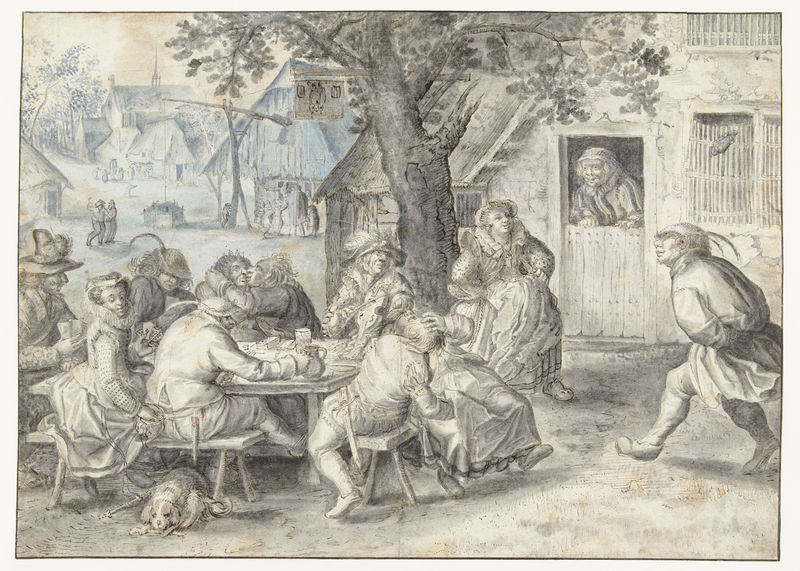
Titel: Feestende boeren, soldaten en lichtekooien
Künstler: David Vinckboons
Standort: Amsterdam
Institution: Rijksmuseum
Schlagwörter: baum, frauen, menschen, männer, schwarz, tisch, zeichnung, haus, hund, party, häuser, kirche, land, tanzen, brunnen, küssen, dorf, stich, fröhlich, gasthaus, wirtshaus, gesellig, zecher, ziehbrunnen, trinkerei fröhlich